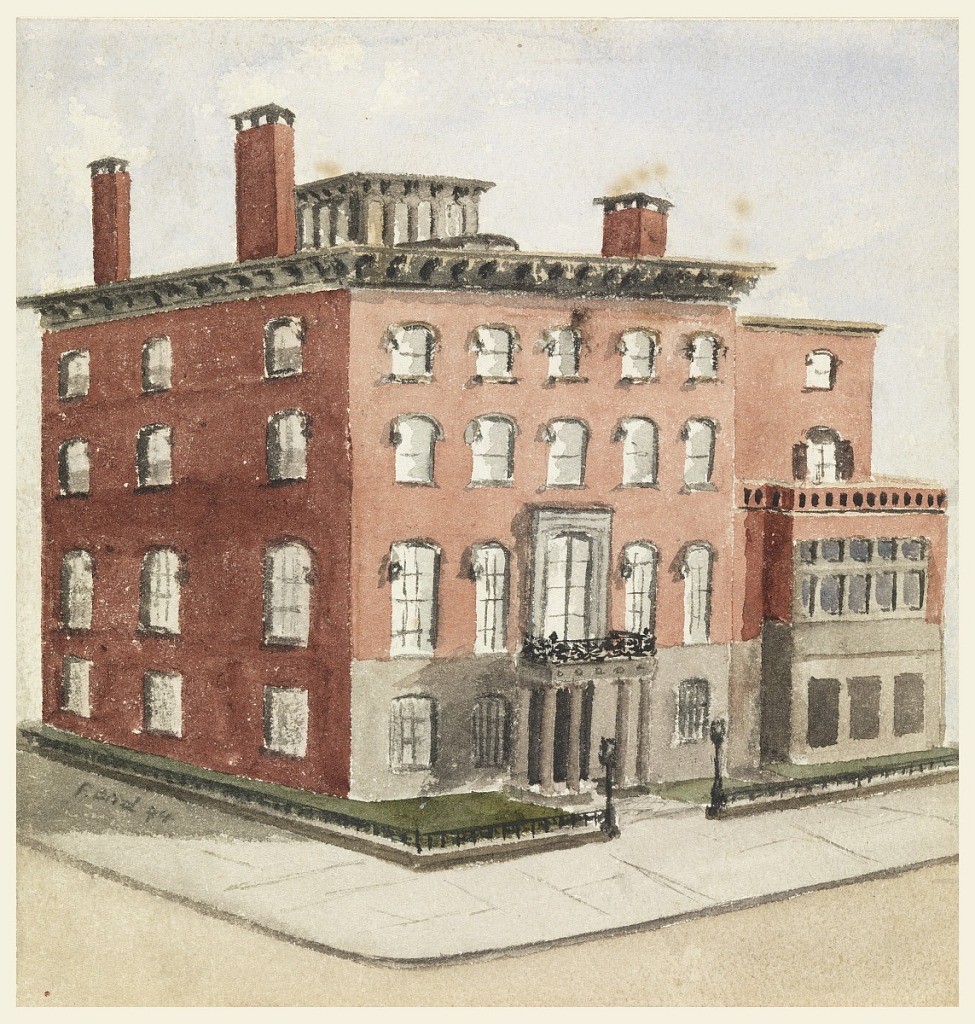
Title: Hewitt House
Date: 1894
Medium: Brush and watercolor on paper
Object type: Drawing
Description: Large house of red brick; Renaissance façade with porticoed entrance of columns and balcony overhead. Captioned "Hewitt House, 9 Lexington Ave".